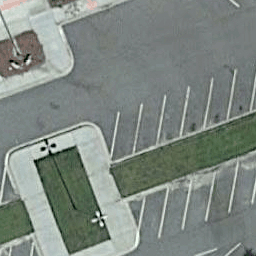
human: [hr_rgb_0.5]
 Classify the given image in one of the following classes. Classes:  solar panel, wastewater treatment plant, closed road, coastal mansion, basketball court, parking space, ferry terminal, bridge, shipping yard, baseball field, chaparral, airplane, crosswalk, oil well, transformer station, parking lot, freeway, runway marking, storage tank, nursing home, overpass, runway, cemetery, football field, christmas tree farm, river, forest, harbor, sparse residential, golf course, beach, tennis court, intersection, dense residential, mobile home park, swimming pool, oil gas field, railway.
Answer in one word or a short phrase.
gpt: parking space